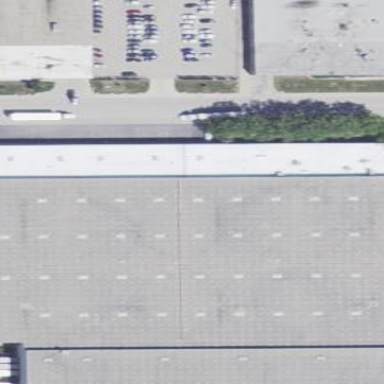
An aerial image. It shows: Warehouse building.